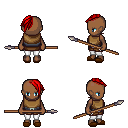
a pixel art fantasy rpg character, female body template, human, dark skin, leather chest armor, white pants, red long mohawk hairstyle, brown slippers, spear, four views (front, back, left, right), 2x2 character sprite sheet, small pixel art, hard edges, no anti-aliasing